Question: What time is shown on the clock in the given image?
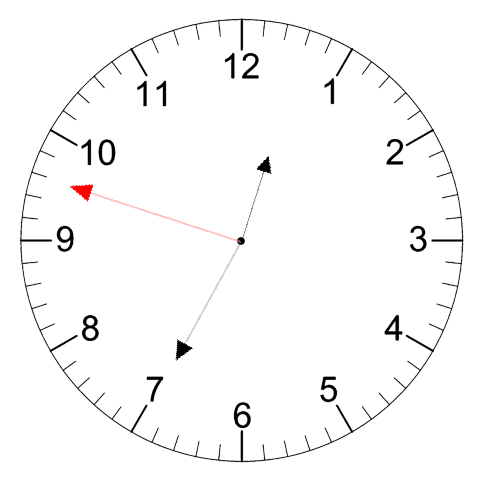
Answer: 12:34:48